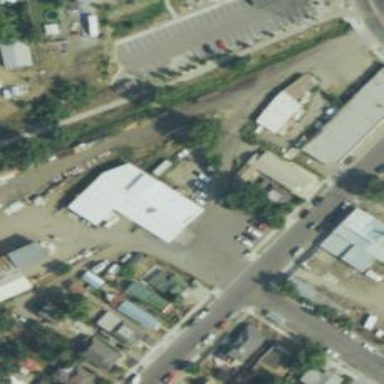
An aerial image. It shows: Alley classified as service road.